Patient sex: M
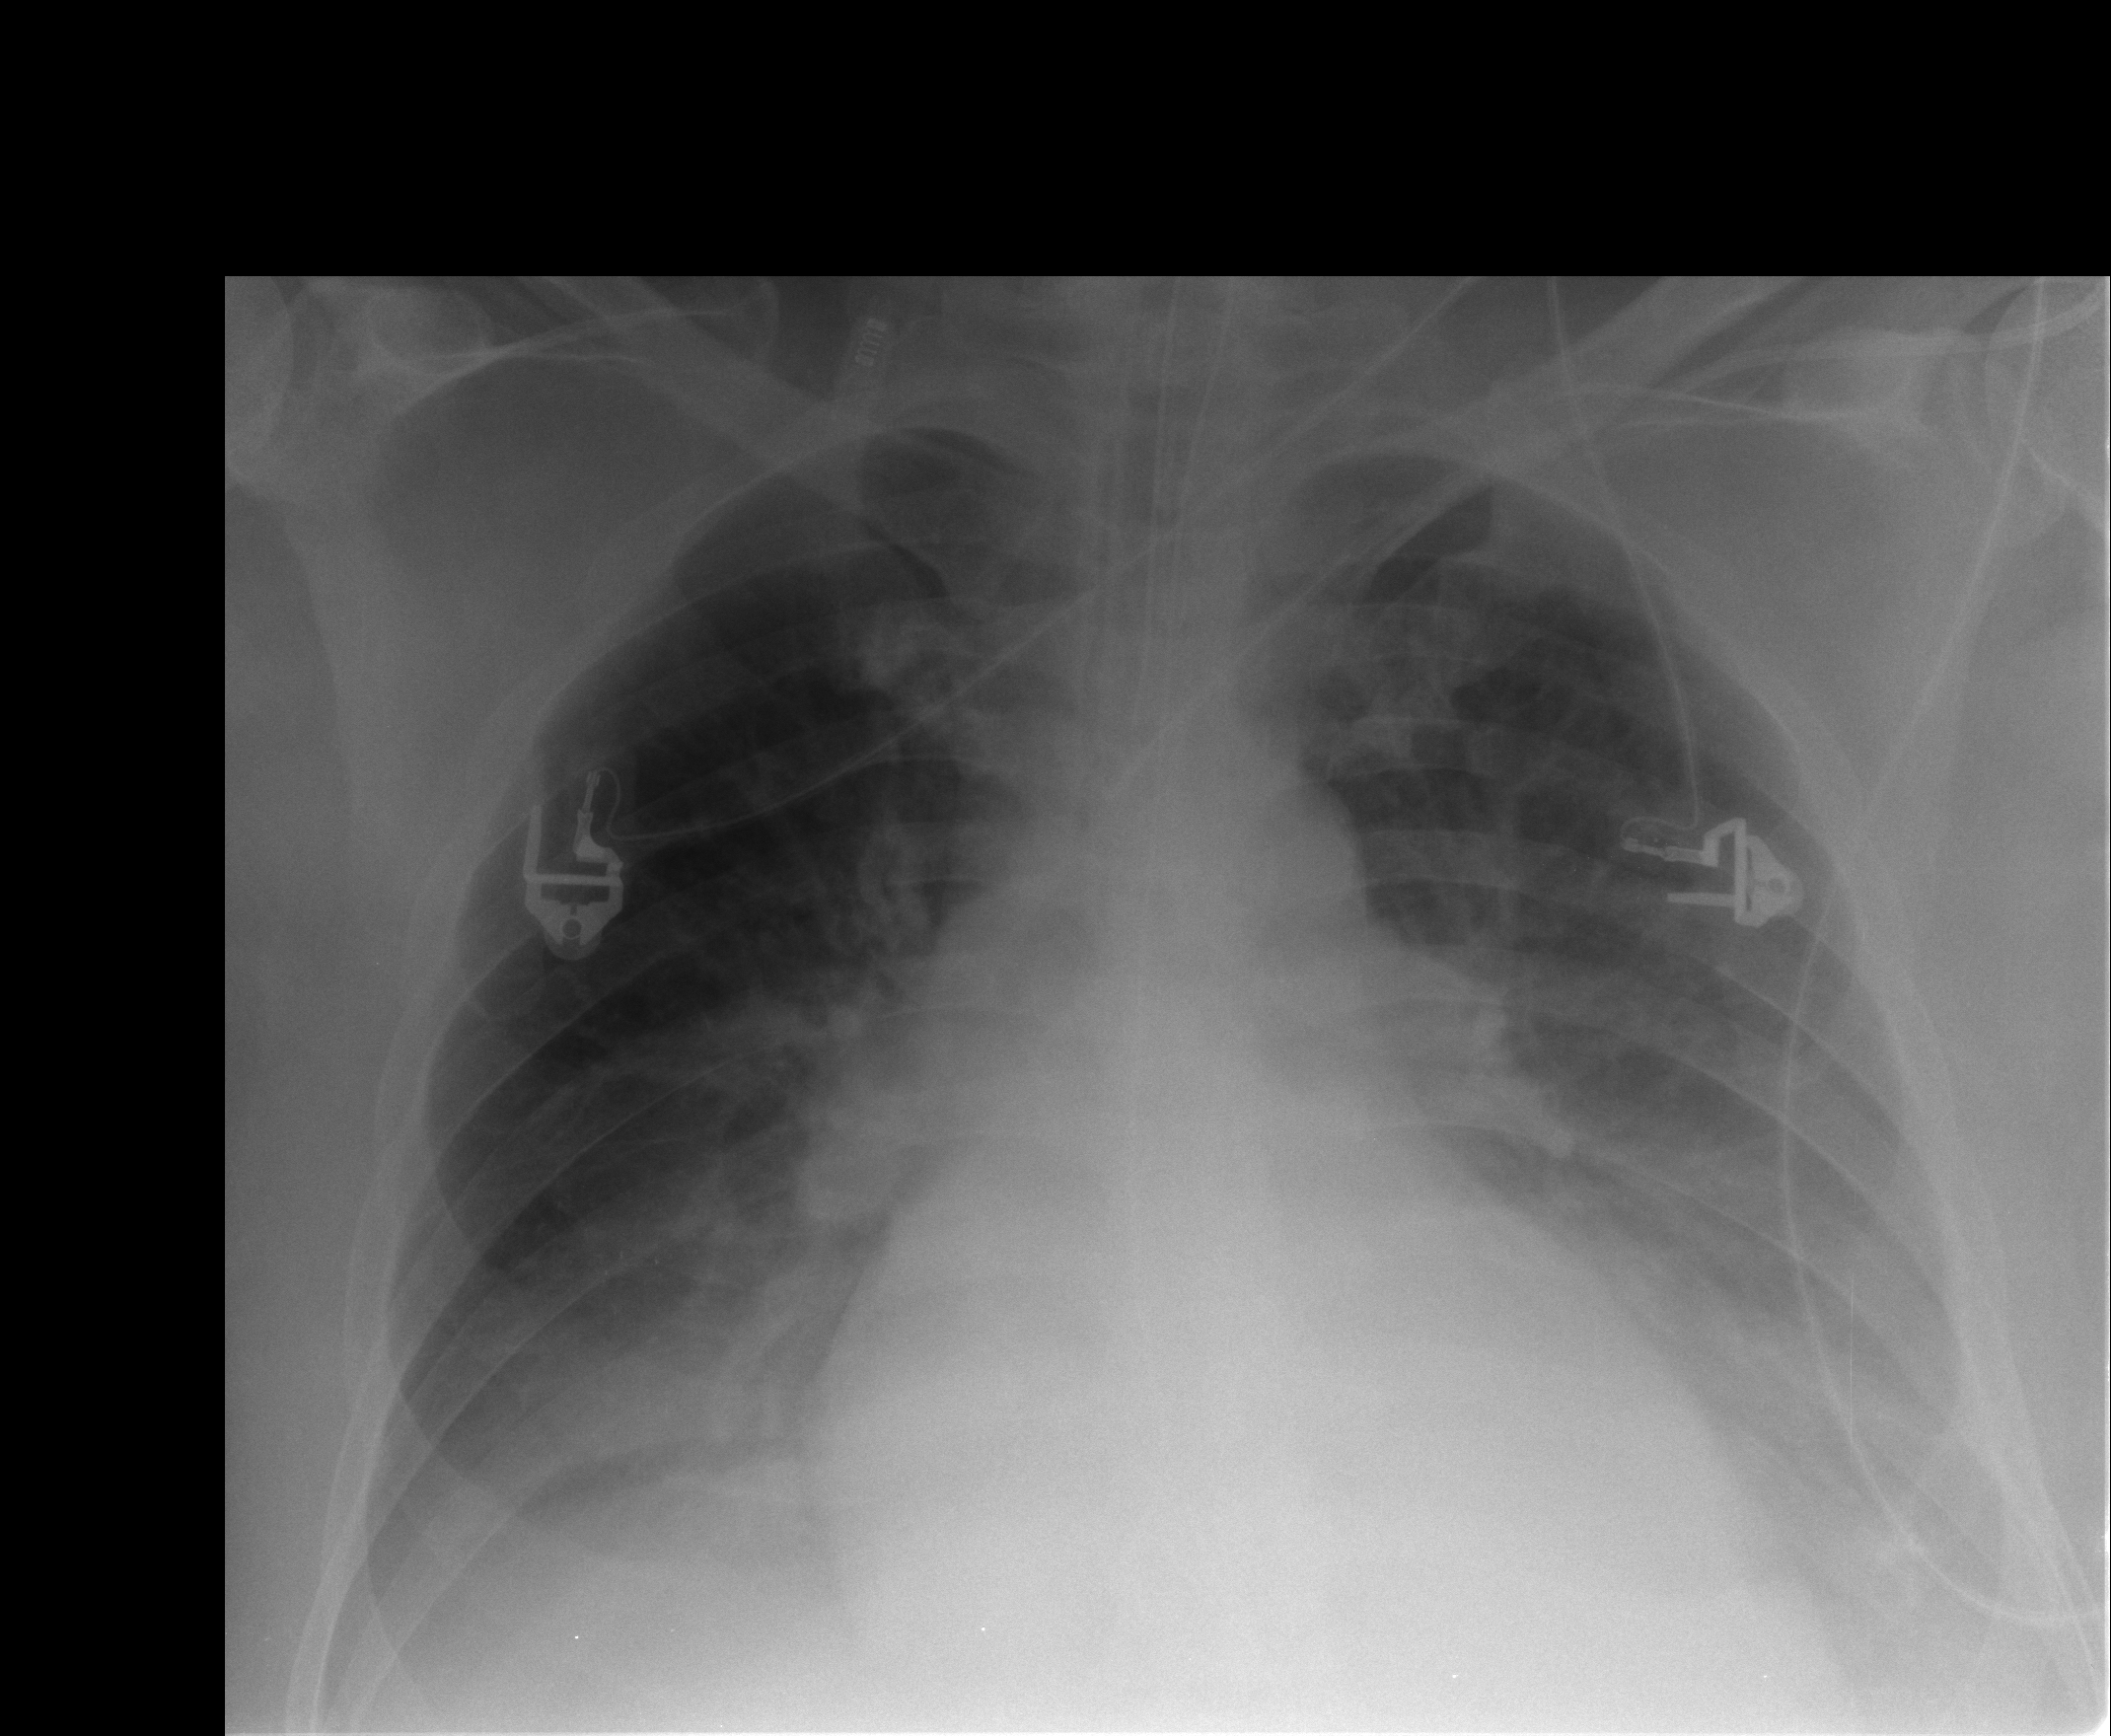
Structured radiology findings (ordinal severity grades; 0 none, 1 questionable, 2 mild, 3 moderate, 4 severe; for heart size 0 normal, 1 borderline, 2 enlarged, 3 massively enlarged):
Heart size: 2
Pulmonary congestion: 2
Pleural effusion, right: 2
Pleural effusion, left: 2
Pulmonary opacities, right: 0
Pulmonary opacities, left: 2
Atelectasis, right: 2
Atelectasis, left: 2